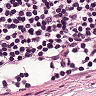
Metastatic tissue present: no